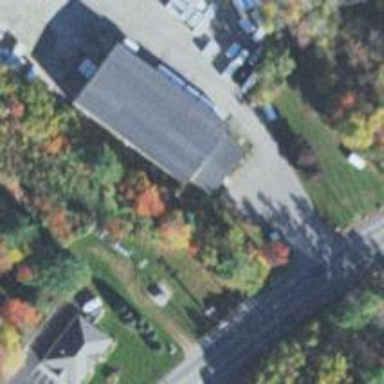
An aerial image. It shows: Commercial building with storage rental shop inside.